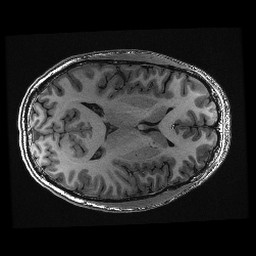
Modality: T1w
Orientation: axial
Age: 28
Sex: male
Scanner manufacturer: ge
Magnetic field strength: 3 T
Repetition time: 0.008848 s
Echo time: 0.003544 s